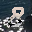
Label: 8